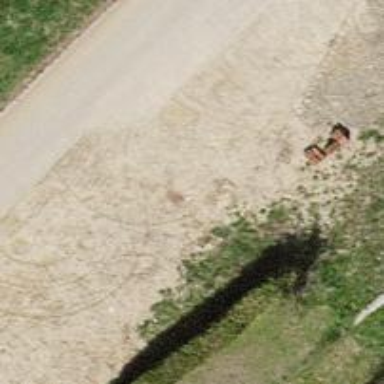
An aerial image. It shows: Abandoned railway.